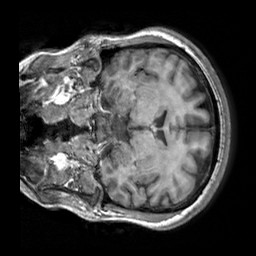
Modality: T1w
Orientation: coronal
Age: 34
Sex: female
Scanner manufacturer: siemens
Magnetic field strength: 3 T
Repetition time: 2.3 s
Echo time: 0.00303 s